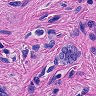
Metastatic tissue present: yes